Question: I'm trying to create a subpackage (package inside another one) and I just can't.
My Package Explorer it's on hierarchical already and when I try to create the subpackage like "package.child" for example, it just rename the principal package.

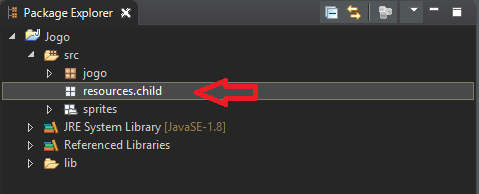
Answer: This is the expected behavior. If you don't have any classes in the parent package ('resources' in your case) it will not be shown as a separate node in the hierarchy (to save space).
If you add classes to the package it will be shown separately.